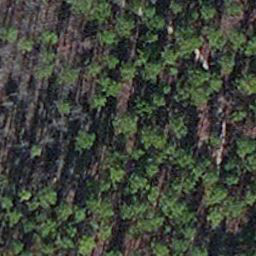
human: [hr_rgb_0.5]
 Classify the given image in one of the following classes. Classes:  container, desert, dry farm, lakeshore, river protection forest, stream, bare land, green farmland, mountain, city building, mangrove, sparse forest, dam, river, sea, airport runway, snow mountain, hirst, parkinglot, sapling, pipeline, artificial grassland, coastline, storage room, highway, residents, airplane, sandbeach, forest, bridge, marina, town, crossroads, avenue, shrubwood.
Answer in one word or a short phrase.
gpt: sapling